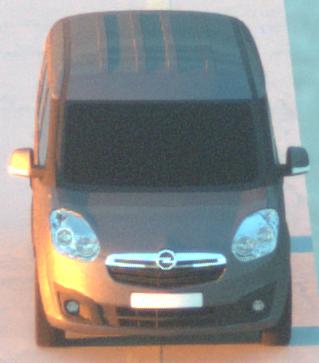
Make: Opel
Model: Combo Combi L1H1 1.4
Detailed model: Combo (D) Combi
Model produced from: 2012/01
Model produced until: 2013/11
Doors: 5
Color: gray
Road condition: dry road
Daytime: sunrise or sunset
Contrast: medium contrast